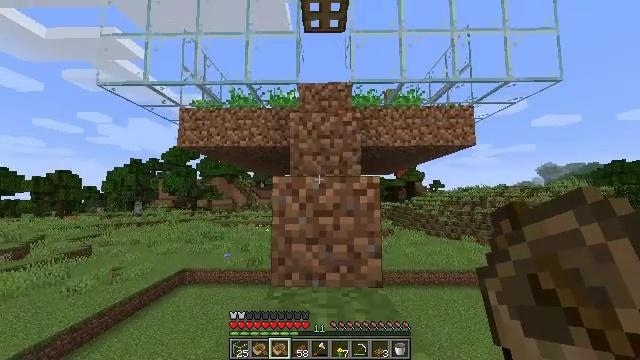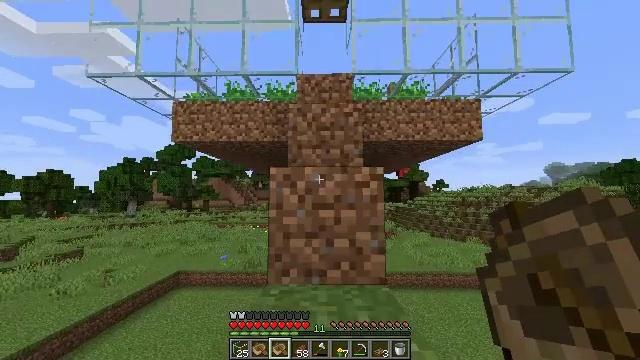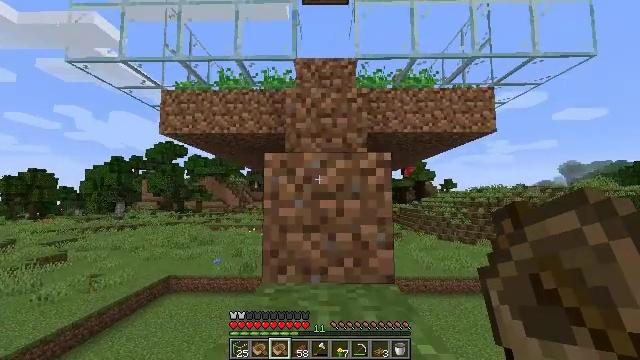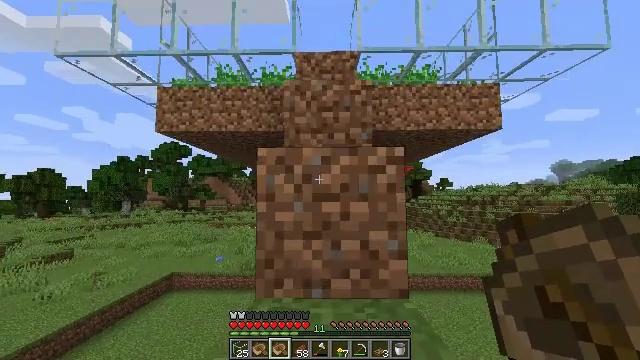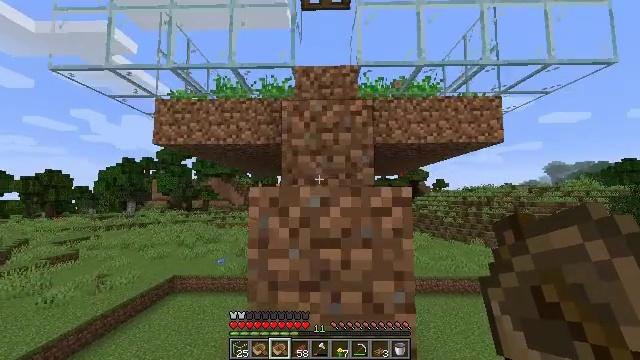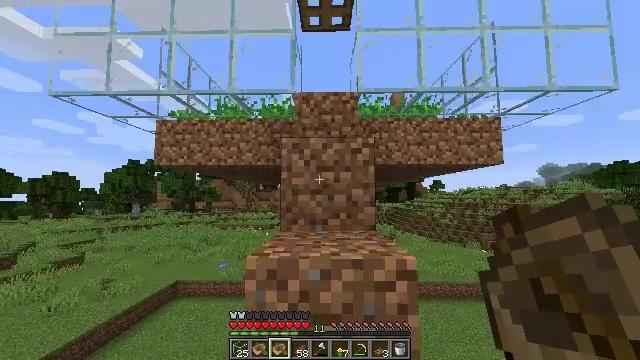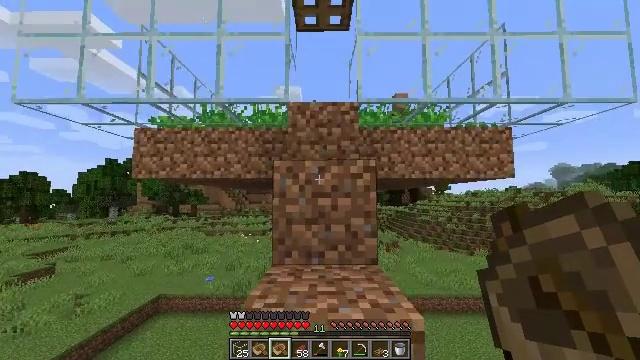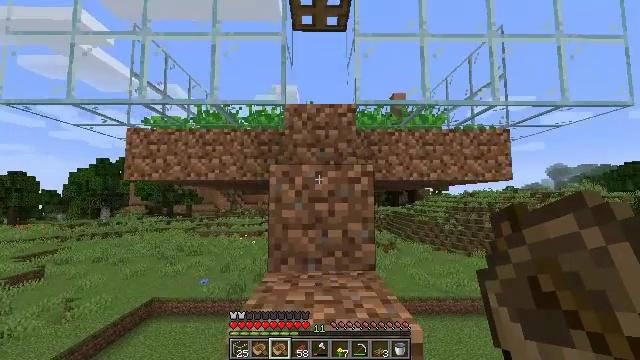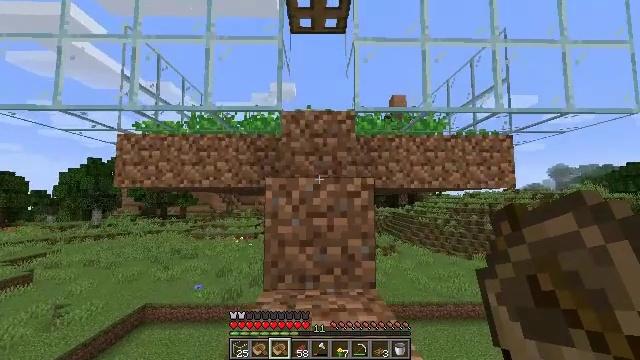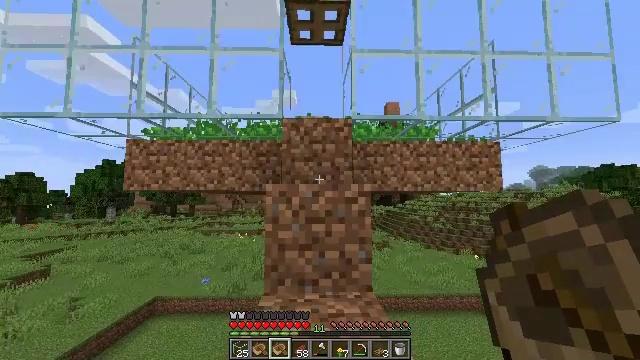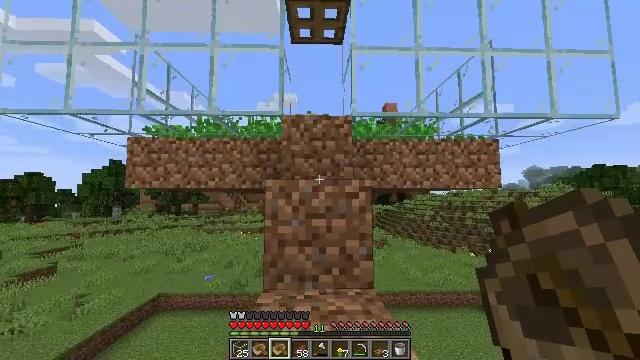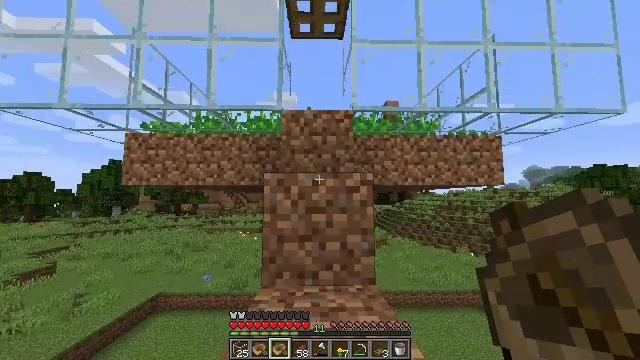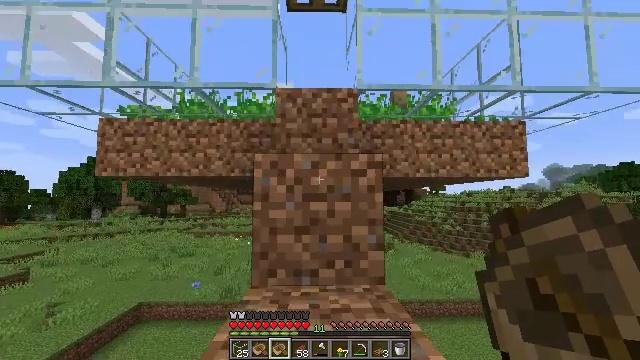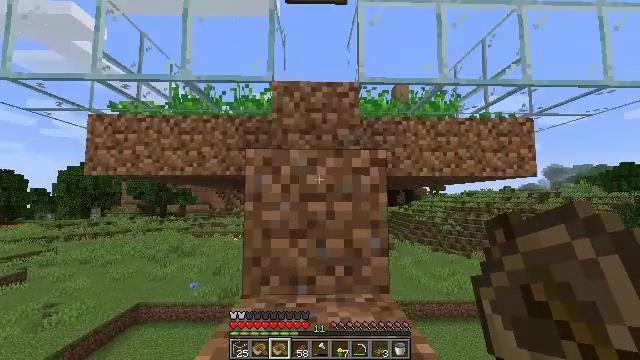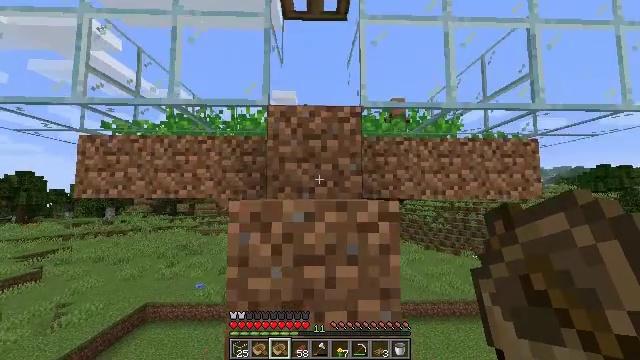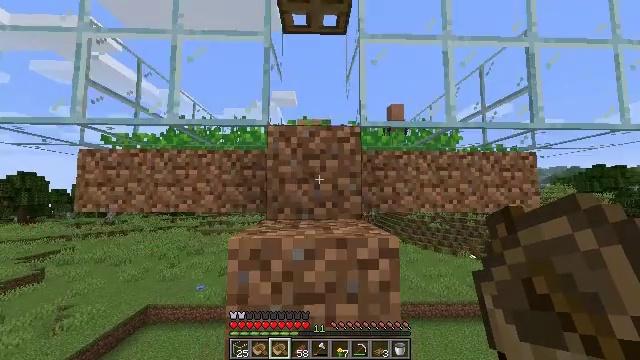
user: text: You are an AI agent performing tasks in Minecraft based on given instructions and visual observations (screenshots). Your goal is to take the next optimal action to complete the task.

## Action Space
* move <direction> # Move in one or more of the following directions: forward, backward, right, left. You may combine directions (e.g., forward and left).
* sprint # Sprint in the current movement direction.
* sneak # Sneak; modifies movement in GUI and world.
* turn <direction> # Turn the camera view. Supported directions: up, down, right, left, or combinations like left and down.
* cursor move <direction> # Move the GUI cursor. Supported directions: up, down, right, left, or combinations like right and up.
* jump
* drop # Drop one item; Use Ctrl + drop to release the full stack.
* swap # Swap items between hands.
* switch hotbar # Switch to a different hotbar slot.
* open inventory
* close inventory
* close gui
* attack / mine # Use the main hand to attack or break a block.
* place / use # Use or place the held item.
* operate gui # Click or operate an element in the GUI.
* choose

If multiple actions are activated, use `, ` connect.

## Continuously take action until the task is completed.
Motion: motion action
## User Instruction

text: Attack the oak trapdoor to recycle it.
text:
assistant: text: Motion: move forward, jump
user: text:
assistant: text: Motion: move forward, jump
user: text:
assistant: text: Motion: move forward, jump
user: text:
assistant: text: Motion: move forward, jump
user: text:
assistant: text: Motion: move forward, sprint, jump
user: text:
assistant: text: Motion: move forward, sprint, jump
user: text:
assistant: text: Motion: move forward, sprint, jump
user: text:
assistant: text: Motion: move forward, sprint, jump
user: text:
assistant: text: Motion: move forward, jump
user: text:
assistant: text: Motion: move forward, jump
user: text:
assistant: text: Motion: move forward, jump
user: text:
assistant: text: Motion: move forward, jump
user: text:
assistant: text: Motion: move forward, jump
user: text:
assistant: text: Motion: move forward, jump
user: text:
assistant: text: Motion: move forward, sprint, jump
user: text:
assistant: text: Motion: move forward, sprint, turn down, jump
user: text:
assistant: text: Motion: move forward, sprint, turn down, jump
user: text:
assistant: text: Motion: move forward, sprint, turn down, jump
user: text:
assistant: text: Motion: move forward, jump
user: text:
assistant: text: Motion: move forward, jump
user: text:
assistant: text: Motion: move forward, jump
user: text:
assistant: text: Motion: move forward, jump
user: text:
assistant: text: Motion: move forward, jump
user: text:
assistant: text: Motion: move forward, sprint, jump
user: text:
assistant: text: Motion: move forward, sprint, turn down, jump
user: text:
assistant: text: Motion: move forward, sprint, jump
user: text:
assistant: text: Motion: move forward, sprint, turn down, jump
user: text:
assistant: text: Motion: move forward, turn down, jump
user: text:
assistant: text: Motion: move forward, turn down, jump
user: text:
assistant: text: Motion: move forward, turn down, jump